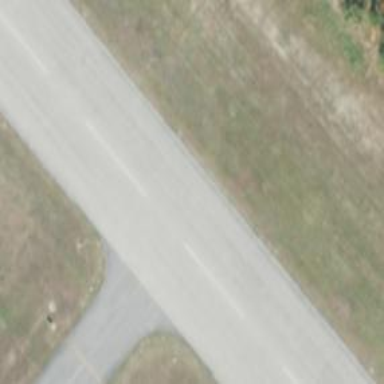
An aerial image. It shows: Image of taxiway at airport.